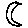
Label: moon